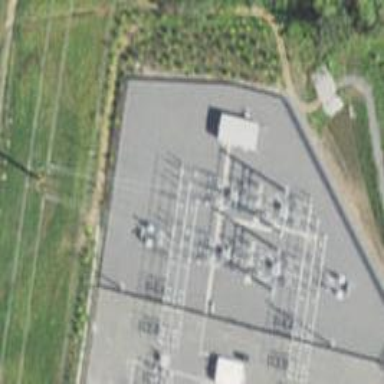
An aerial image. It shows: Switch used for power control.